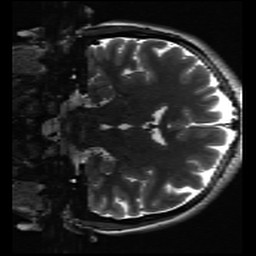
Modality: inplaneT2
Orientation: coronal